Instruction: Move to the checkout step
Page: cart
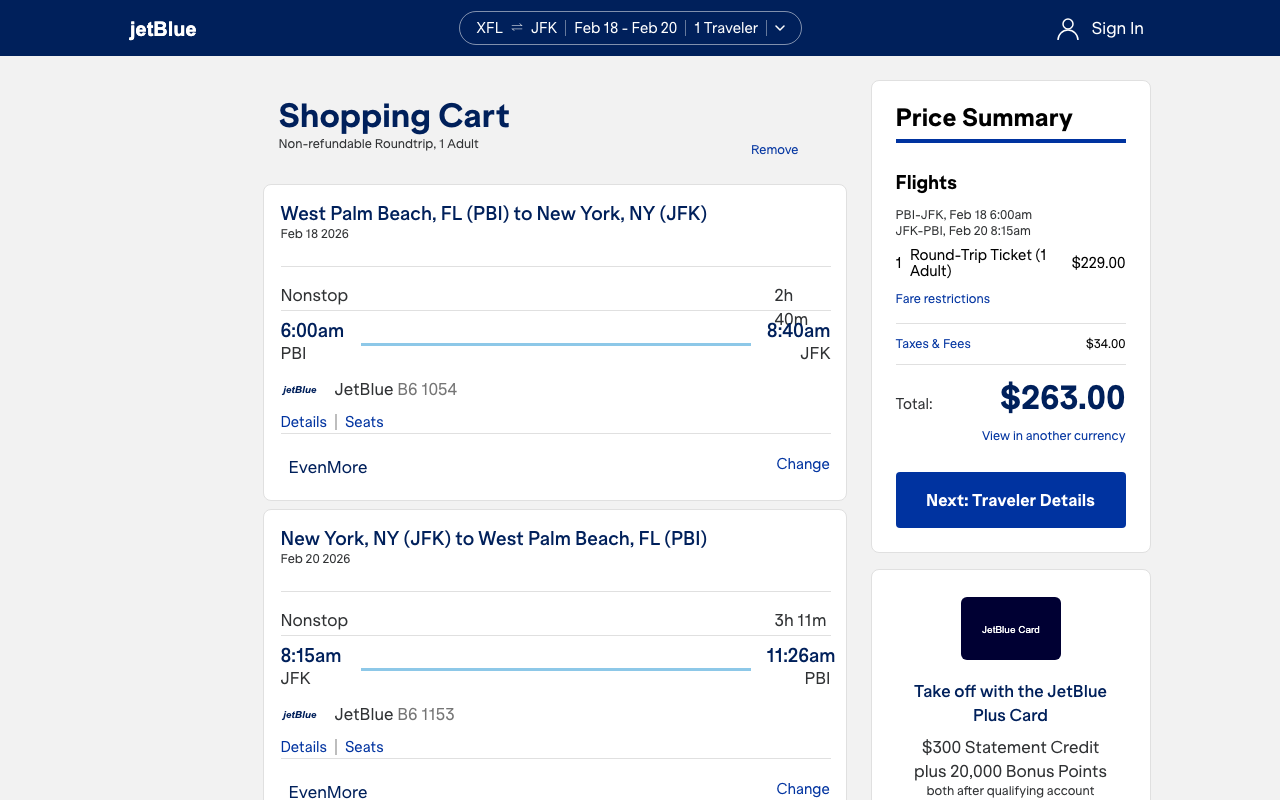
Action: click